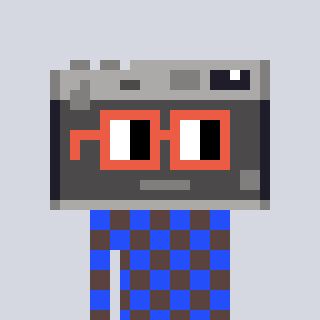
a pixel art character with square orange glasses, a camera-shaped head and a darkbrown-colored body on a cool background